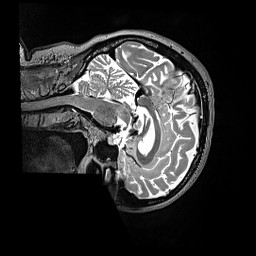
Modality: T2w
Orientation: sagittal
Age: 45
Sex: female
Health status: ill
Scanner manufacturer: siemens
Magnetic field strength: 3 T
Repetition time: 3.2 s
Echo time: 0.564 s